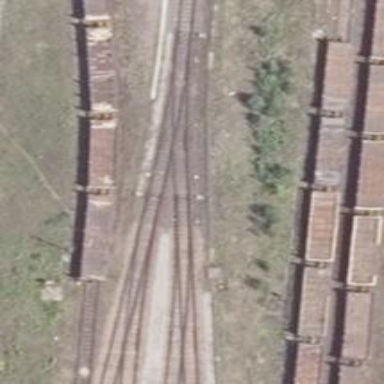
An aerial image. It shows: Railway switch.